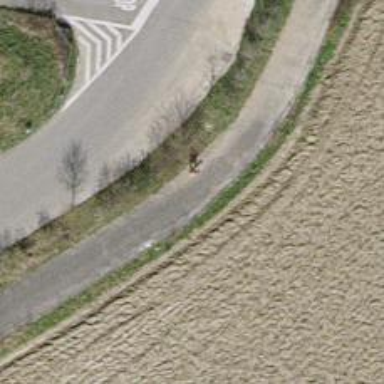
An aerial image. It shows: Asphalt sidewalk along the footway.